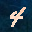
Label: 4